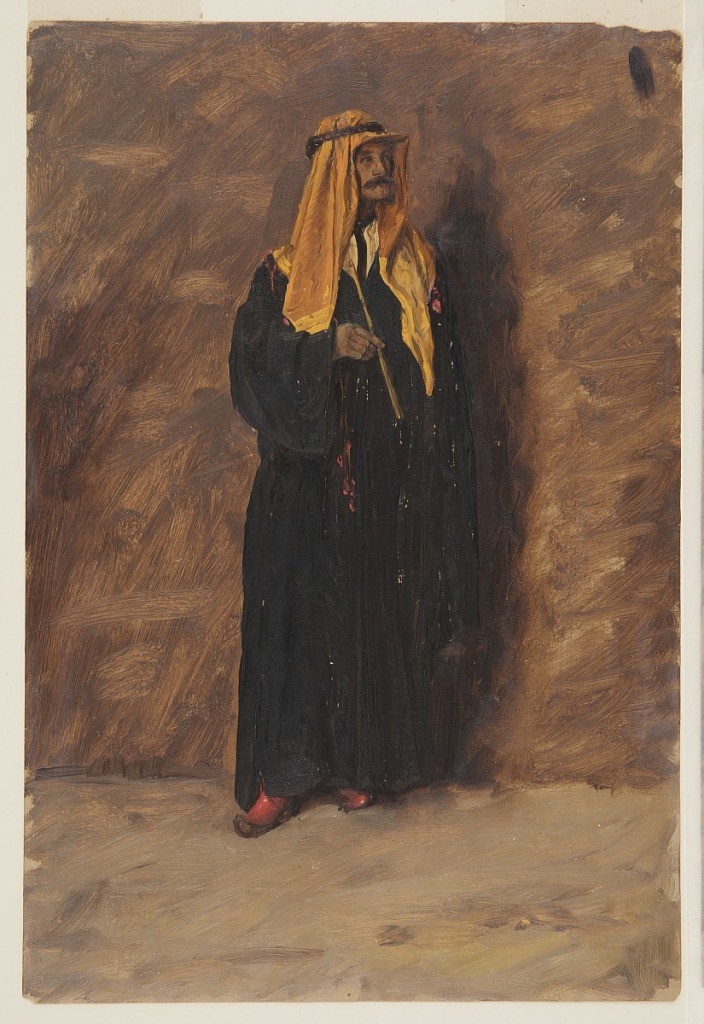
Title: Standing Bedouin Figure
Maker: Frederic Edwin Church, American, 1826–1900
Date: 1869 - 1870
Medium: Oil and graphite on paperboard
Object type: Drawing
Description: Figure study of a mustached individual outfitted in Bedouin garments. Wearing a black robe, a yellow headdress, and red boots, the figure holds a pipe or flute in his right hand and looks out of frame to the right. The foreground consists of loosely-rendered dirt and rocks, while the background is an indistinct brown surface. Although wearing the flowing headdress and draped clothing of the Bedouin people, this individual is actually Benjamin Bellows Grant Stone, Church's neighbor who he dressed up to serve as a model.